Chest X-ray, PA view. Patient: 72 years old, sex M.
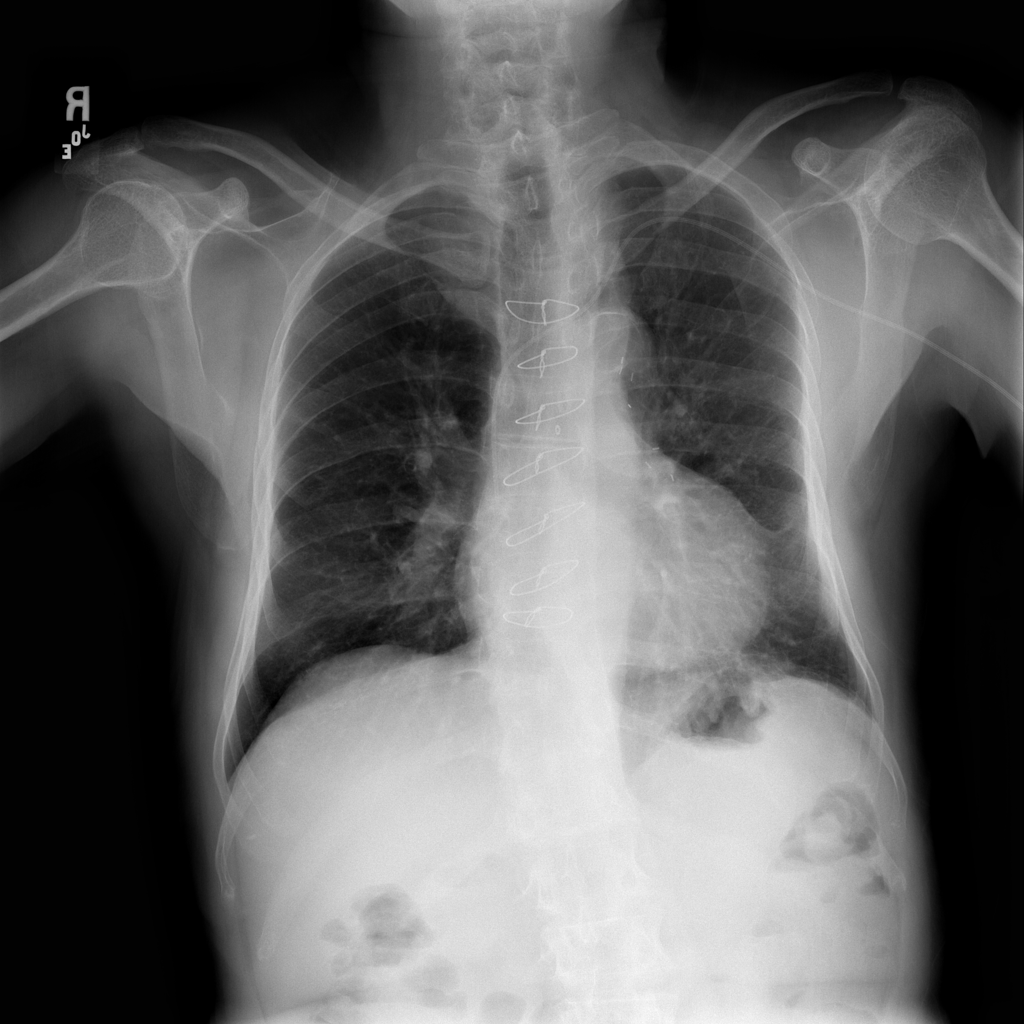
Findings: No Finding